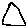
Label: triangle